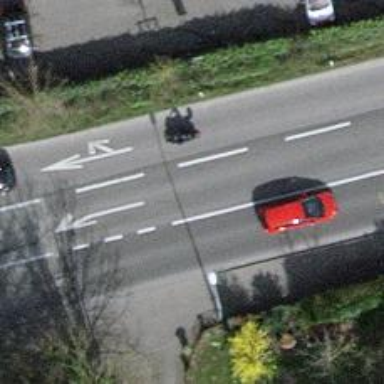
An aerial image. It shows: Secondary road with asphalt surface.